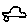
Label: car